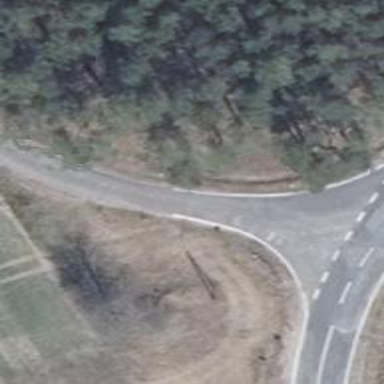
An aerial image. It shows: Tertiary road with asphalt surface.